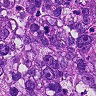
Metastatic tissue present: yes